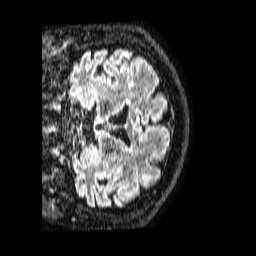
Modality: FLAIR
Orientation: coronal
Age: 51
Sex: male
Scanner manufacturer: philips
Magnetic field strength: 1.5 T
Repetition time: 4.8 s
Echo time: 0.3 s